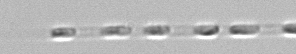
Label: Skeletonema